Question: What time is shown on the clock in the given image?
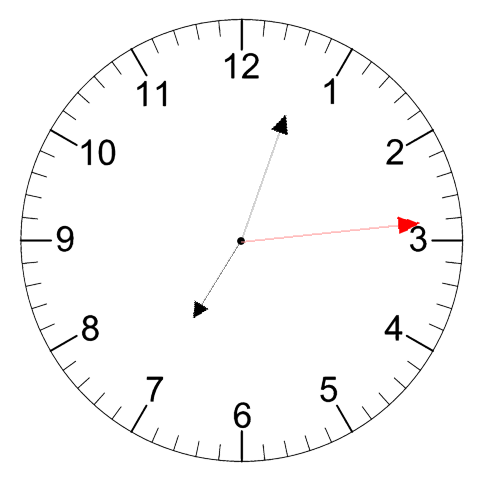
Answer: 07:03:14